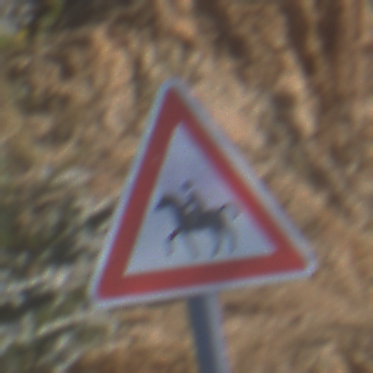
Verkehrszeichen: ReiterRechts
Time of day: MorningAfternoon
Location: Outdoor (Nature)
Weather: Clear
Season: NotSpecified
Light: Natural